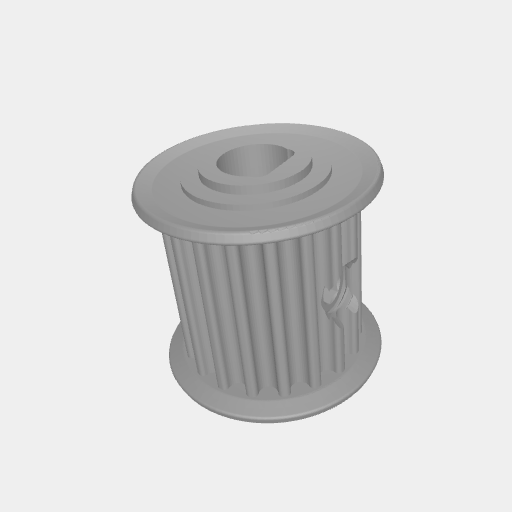
Part: Pulley3P6DID18T